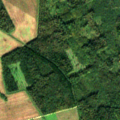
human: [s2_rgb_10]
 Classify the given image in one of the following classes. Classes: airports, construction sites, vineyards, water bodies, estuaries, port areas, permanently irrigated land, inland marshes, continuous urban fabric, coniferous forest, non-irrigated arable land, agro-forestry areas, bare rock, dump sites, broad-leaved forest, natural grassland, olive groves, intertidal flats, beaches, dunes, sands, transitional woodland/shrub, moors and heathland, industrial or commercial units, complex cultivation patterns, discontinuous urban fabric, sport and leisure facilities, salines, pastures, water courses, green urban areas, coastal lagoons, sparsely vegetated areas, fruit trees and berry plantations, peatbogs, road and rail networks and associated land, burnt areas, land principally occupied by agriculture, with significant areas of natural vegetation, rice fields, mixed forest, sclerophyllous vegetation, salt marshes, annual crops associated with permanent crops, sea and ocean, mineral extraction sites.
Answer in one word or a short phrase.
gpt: non-irrigated arable land, broad-leaved forest, mixed forest, transitional woodland/shrub